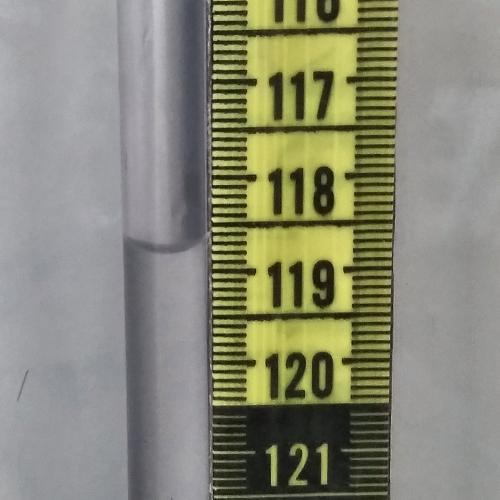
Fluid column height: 118.8 cm